Question: I copied the number <PHONE> from my Laravel log file, this is actually part of a message which I send from textlocal (a messaging service). While sending the message it said your message is invalid. So after looking at all possible issues I copied this number and tried to find its length and I saw some unexpected behaviour.
I copied this number in the browser console and tried to write it as a string and find its length it showed length as 9 even though it has only 7 digits then in another variable I took the same number but this time instead of copying it directly I typed the number and this time I got the length as 7 which is correct. (Screenshot is attached.)
I think while copying the number some special character also gets copied but if it is so then why that extra character is not visible
Please explain why this behaviour occurs, Thanks.
<PHONE>
(I copied and pasted this number directly from my logs, you please copy it from here maybe you can recreate that same issue on your end)

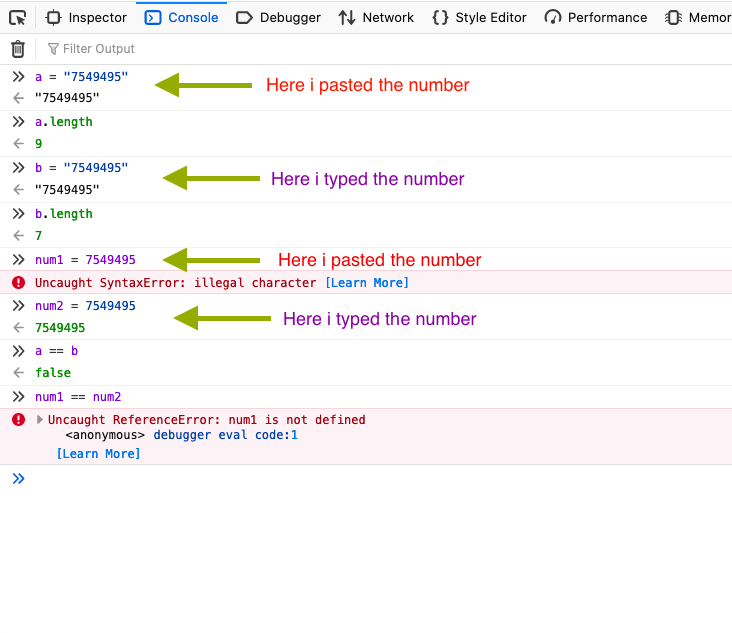
Answer: Your number has character <URL> at the end. Here's how I determined that:
'''
console.log(
[..."<PHONE>"].map(c => "0x" + c.codePointAt(0).toString(16).padStart(2, "0"))
);
'''